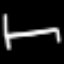
Label: bed